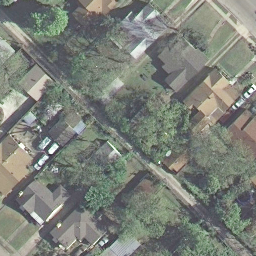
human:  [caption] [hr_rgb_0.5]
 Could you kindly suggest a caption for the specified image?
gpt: A medium residential area with plants flurish .

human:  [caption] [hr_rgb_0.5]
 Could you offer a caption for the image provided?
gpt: It is a medium residential area with a road goes through this area .

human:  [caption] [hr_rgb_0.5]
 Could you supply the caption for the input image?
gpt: A medium residential area with many houses arranged neatly .

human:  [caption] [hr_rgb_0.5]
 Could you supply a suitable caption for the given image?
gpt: Many houses arranged neatly surrounded by verdant trees in the medium residential area .

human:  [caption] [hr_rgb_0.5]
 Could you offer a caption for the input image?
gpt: This is a medium residential area with a road goes through this area .